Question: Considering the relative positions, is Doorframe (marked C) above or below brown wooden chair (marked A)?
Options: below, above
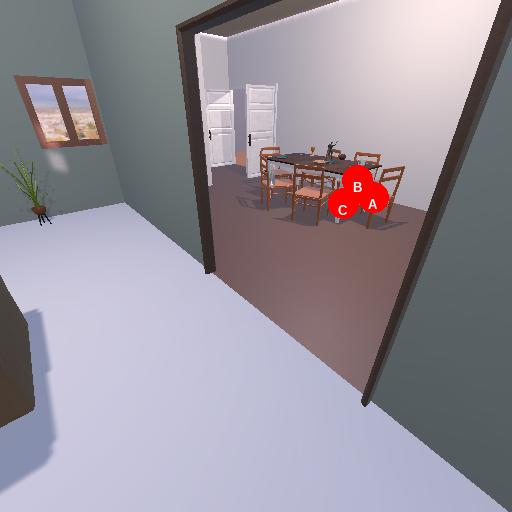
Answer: below